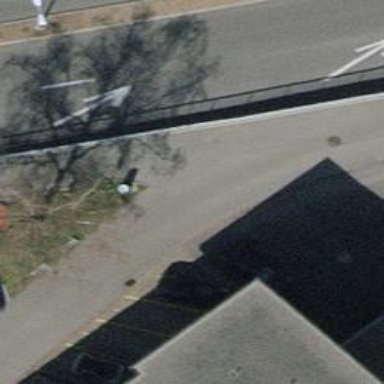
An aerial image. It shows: Bollard.